Question: Can you set the default width of a Word Add-in?
The default width is 323px (Windows 10). Can we make it wider, such as 360px?

Any help will be greatly appreciated.
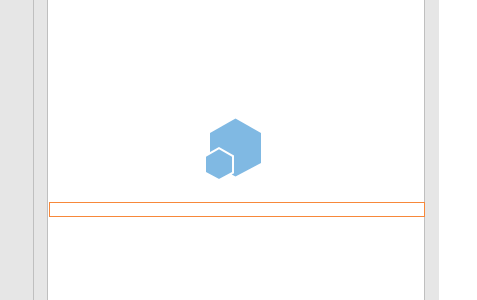
Answer: You cannot control the default width of Office Add-ins. The defaults also differ by platform (Windows, Mac, iPad, Web, etc.). On Office Desktop versions the user can manually resize the taskpane by dragging it with the mouse but on other platforms it is a fixed width.
From a UX/Design perspective, Add-ins should be responsive to widths from 300px on up. This ensures users receive the full experience regardless of the platform that happen to be using at the time.
You can find detailed design guidance, templates and UI frameworks in the <URL>.